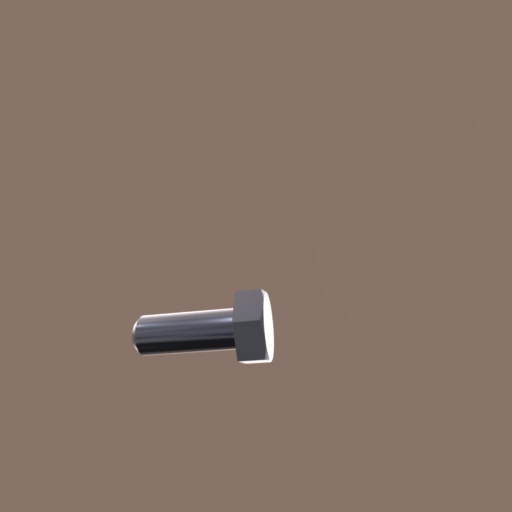
Label: bolt